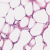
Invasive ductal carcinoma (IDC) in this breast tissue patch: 0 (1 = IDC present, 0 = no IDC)